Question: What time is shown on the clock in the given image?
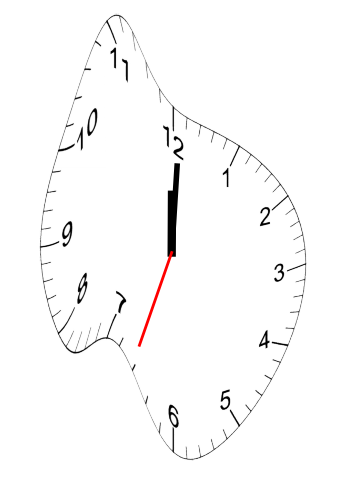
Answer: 12:00:33